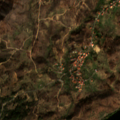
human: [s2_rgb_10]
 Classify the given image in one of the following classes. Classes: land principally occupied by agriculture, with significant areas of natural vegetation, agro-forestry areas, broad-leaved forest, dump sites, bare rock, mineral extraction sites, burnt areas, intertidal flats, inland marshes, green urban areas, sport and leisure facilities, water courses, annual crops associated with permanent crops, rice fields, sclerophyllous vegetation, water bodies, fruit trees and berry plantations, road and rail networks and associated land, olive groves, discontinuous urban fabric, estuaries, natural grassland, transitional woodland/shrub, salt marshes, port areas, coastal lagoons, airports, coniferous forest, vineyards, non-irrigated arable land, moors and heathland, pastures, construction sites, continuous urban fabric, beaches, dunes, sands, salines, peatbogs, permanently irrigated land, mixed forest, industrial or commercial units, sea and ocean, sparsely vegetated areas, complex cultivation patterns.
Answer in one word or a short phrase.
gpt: olive groves, complex cultivation patterns, land principally occupied by agriculture, with significant areas of natural vegetation, broad-leaved forest, transitional woodland/shrub, water courses